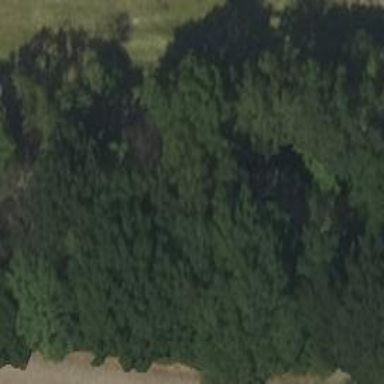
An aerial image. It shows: Row of deciduous broadleaved trees.